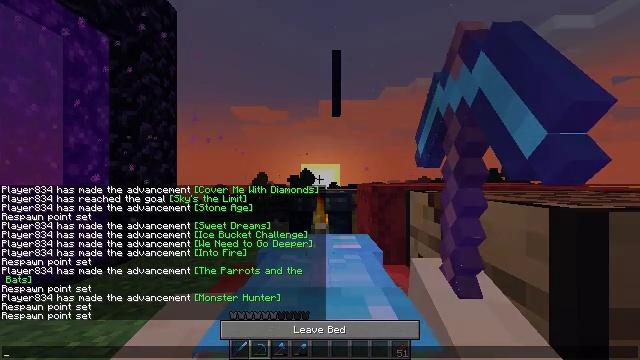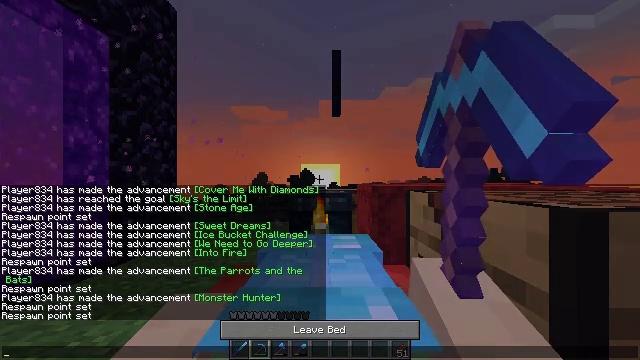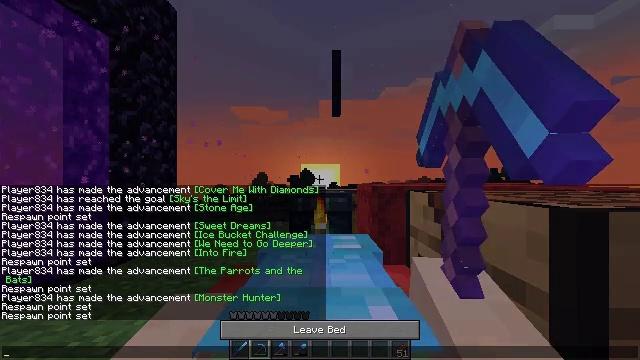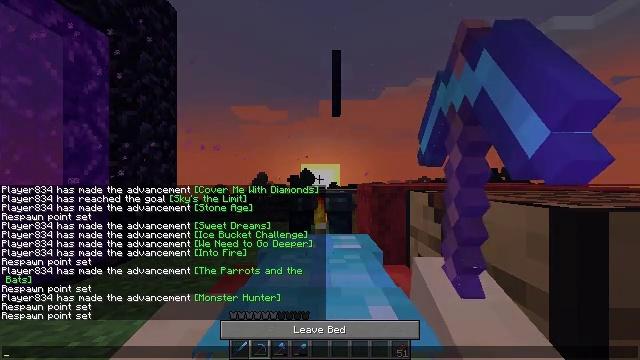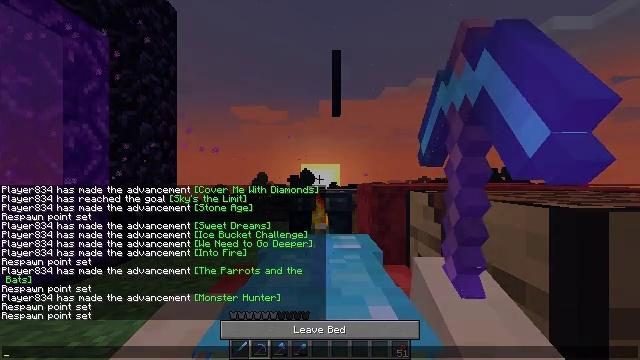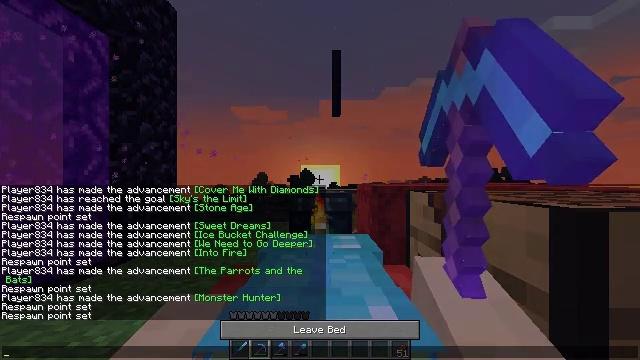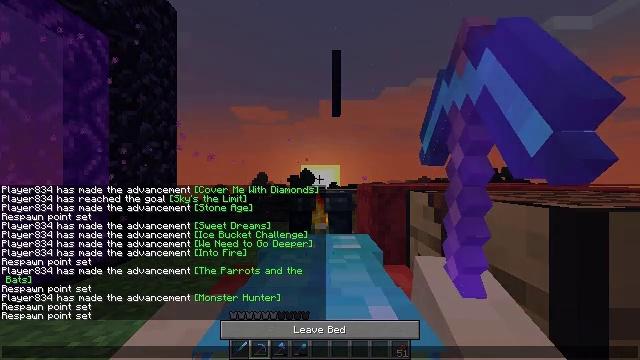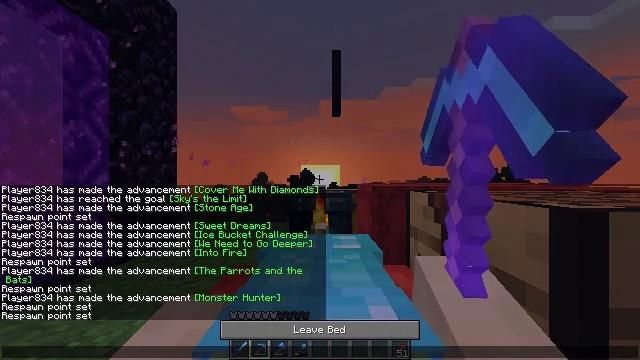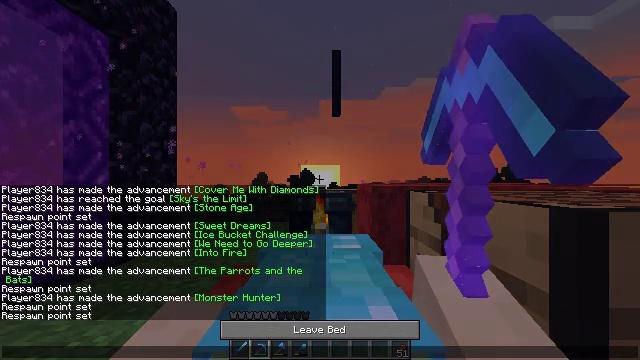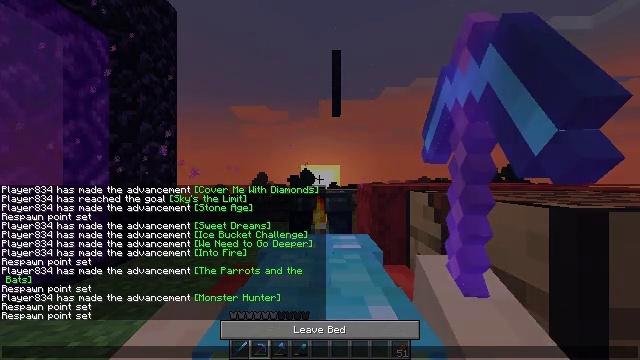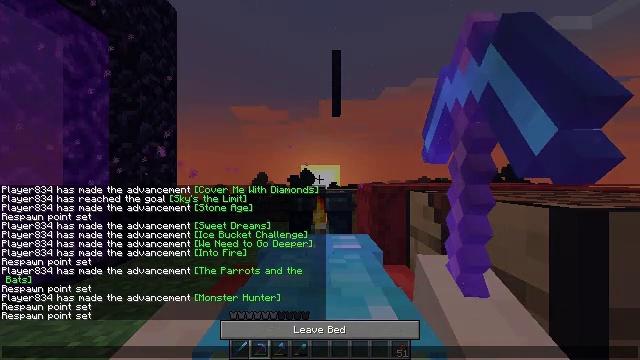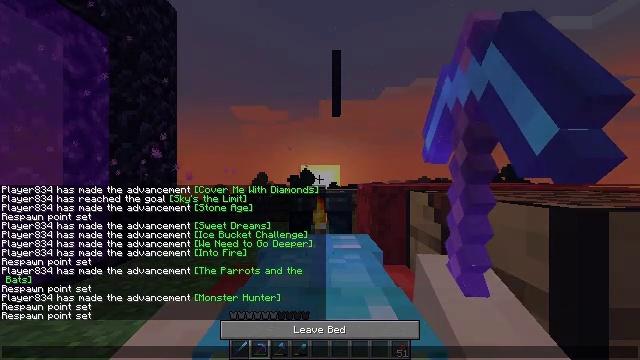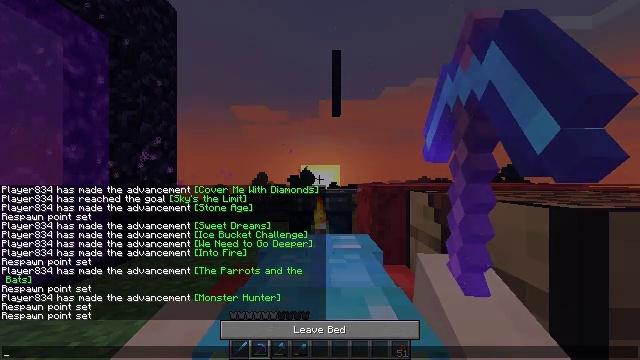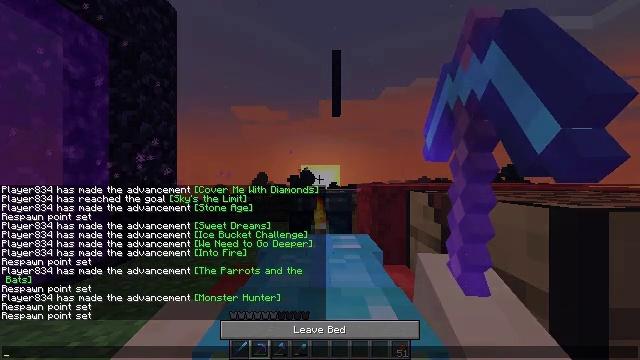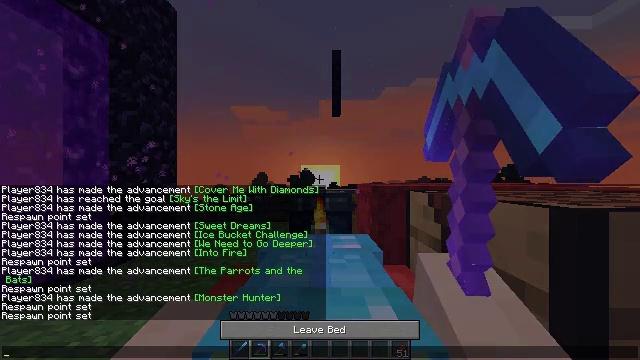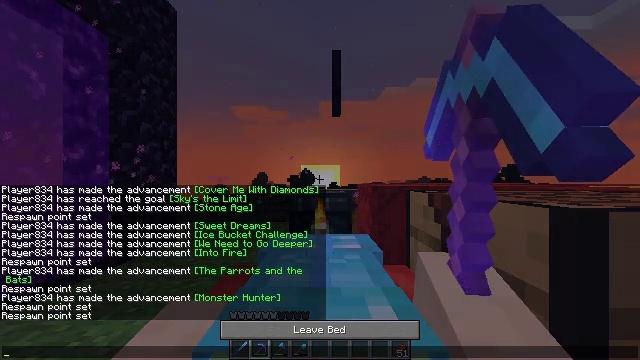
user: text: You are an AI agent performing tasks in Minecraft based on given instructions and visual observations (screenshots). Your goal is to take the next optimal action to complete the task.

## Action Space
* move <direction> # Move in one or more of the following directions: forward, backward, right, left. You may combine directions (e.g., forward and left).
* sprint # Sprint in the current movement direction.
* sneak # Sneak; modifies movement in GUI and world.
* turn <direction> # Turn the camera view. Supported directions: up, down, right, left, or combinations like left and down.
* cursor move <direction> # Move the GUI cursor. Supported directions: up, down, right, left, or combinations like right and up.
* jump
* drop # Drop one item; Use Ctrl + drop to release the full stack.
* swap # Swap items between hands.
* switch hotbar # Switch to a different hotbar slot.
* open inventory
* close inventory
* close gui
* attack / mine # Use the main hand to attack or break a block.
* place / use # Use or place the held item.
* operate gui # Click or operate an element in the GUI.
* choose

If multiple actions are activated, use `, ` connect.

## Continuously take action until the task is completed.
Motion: motion action
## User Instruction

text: Destroy the red shulker box for reuse.
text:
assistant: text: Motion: no_op
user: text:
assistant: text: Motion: no_op
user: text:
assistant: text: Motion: no_op
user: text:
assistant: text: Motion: no_op
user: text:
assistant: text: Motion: no_op
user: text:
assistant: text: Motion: no_op
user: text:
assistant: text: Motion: no_op
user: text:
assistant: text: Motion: no_op
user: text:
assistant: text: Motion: no_op
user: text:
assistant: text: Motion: no_op
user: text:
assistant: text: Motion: no_op
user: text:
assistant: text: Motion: no_op
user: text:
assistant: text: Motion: no_op
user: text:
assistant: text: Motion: no_op
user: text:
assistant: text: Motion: no_op
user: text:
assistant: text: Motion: no_op
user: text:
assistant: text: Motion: no_op
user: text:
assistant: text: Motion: no_op
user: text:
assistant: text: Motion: no_op
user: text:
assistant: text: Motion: no_op
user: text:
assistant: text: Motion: no_op
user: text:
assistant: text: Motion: no_op
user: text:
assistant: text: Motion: no_op
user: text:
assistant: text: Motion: no_op
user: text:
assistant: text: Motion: no_op
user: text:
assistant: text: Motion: no_op
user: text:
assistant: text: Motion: no_op
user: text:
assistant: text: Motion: no_op
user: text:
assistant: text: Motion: no_op
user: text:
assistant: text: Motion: no_op